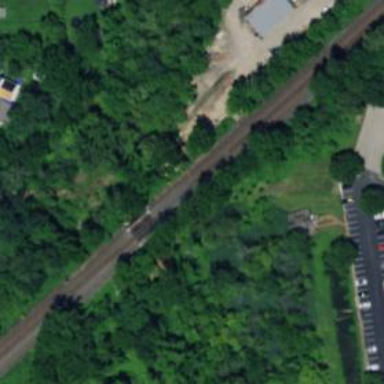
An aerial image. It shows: Bridge for light rail railway with electrified contact lines.